Aerial crown-view tile of a tropical tree (Barro Colorado Island, Panama), acquired 20250217:
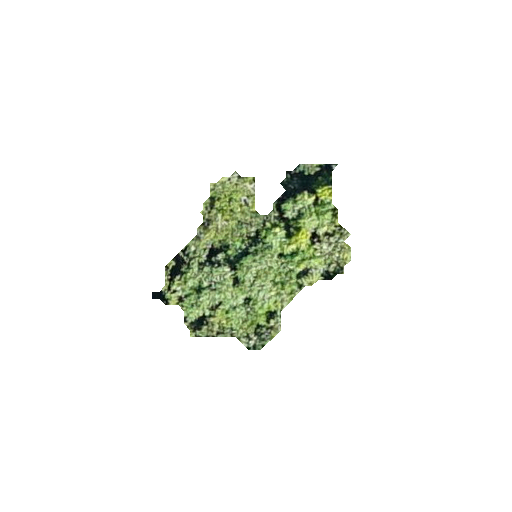
Species: Protium tenuifolium
GBIF accepted scientific name: Protium tenuifolium
Crown area: 31.327 m²